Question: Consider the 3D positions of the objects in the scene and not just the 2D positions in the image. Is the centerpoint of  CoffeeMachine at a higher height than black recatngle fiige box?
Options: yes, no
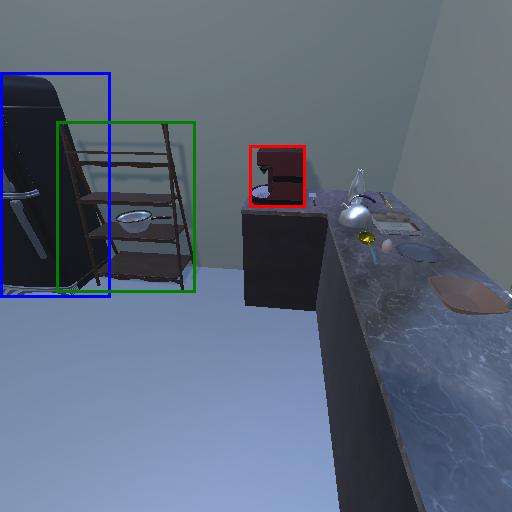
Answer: yes